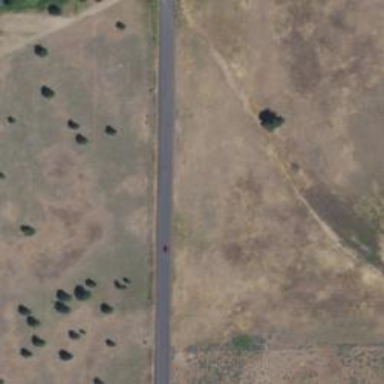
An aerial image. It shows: Unclassified road.